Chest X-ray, AP view. Patient: 40 years old, sex F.
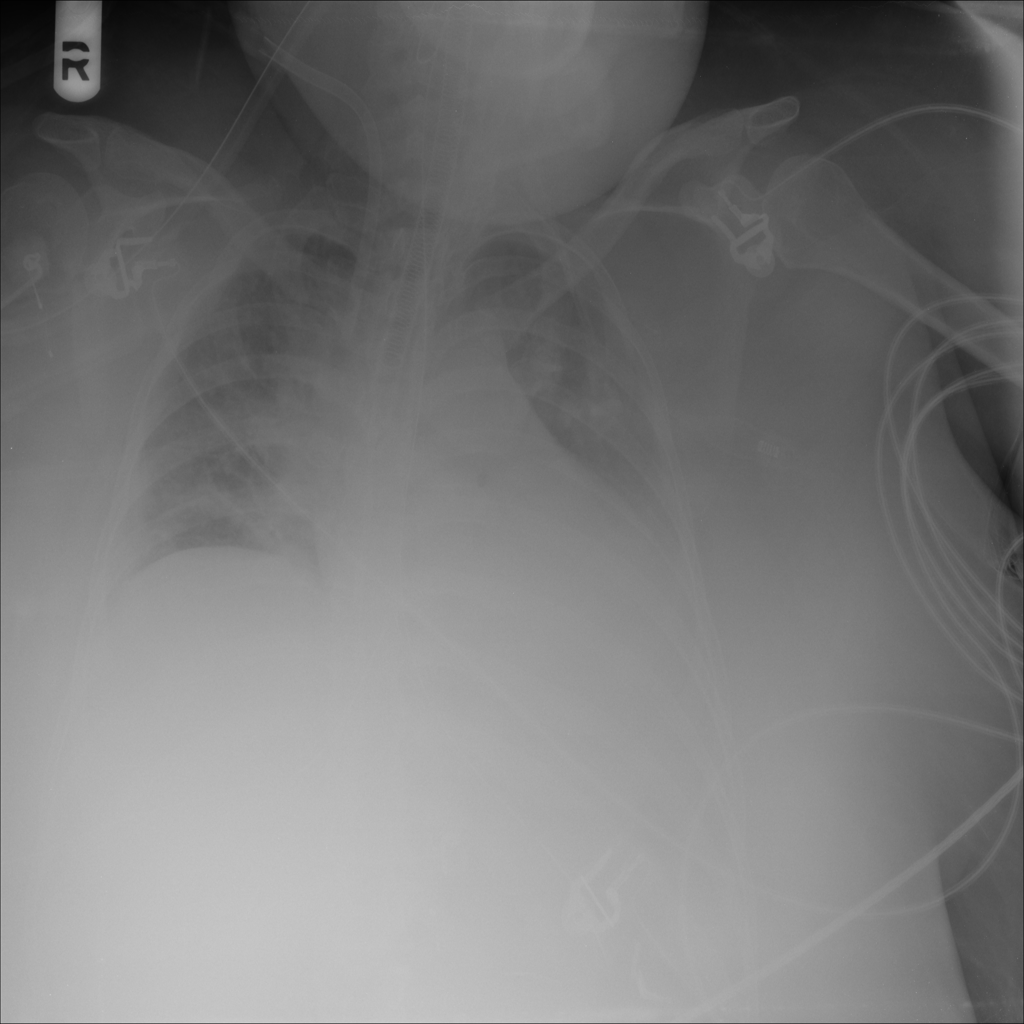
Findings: No Finding